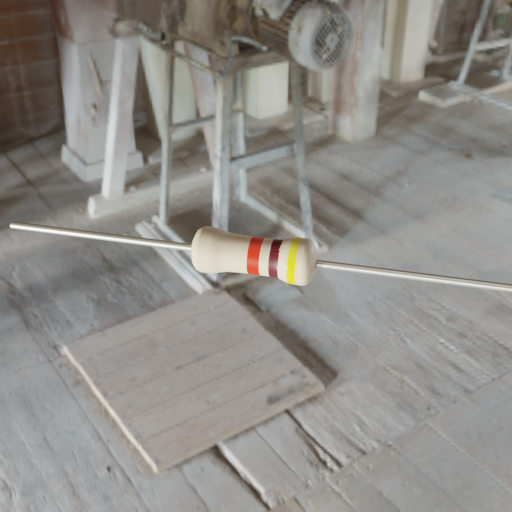
Resistor colour bands (in order): red, brown, yellow